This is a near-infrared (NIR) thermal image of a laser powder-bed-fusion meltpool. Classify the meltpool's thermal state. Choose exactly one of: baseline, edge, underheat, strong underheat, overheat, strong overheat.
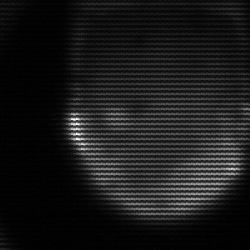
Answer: edge